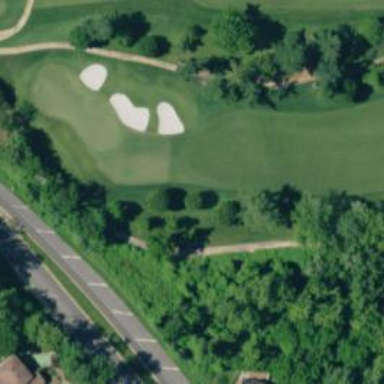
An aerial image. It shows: Path for golf carts.